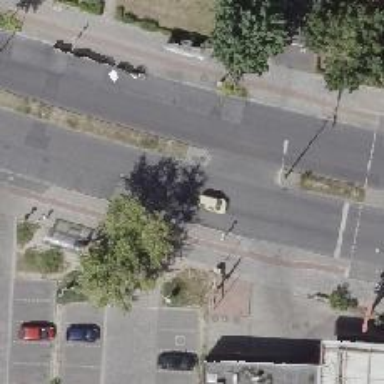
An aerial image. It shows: Public transport stop position.